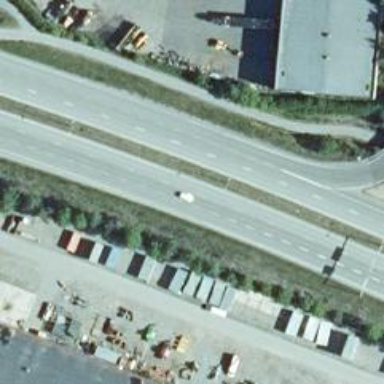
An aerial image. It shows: Asphalt trunk highway.